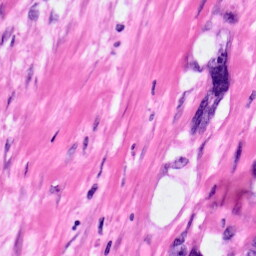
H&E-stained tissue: Pancreatic